Question: How can I hide the path to the project in the navigation bar in pycharm?
That little line is really annoing. Is there a way to hide it?

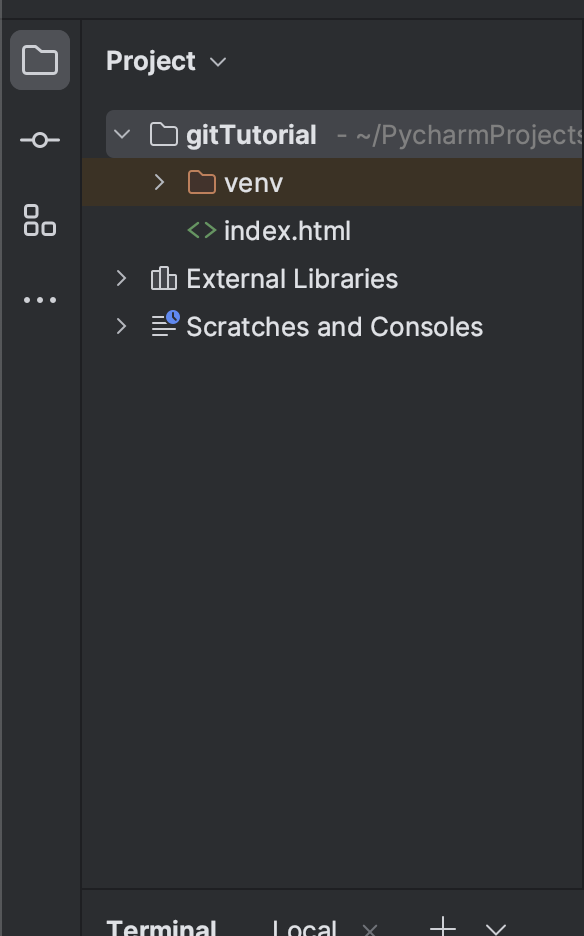
Answer: From the Menu: 'Help/Edit Custom Properties...'It opens the 'idea.properties' file, add to it this lines:
'''
project.tree.structure.show.url=false
ide.tree.horizontal.default.autoscrolling=false
'''
It applies the changes to all of the projects.